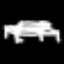
Label: bed